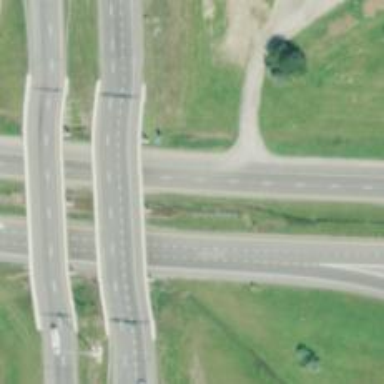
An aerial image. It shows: This image shows trunk highway that functions as expressway.